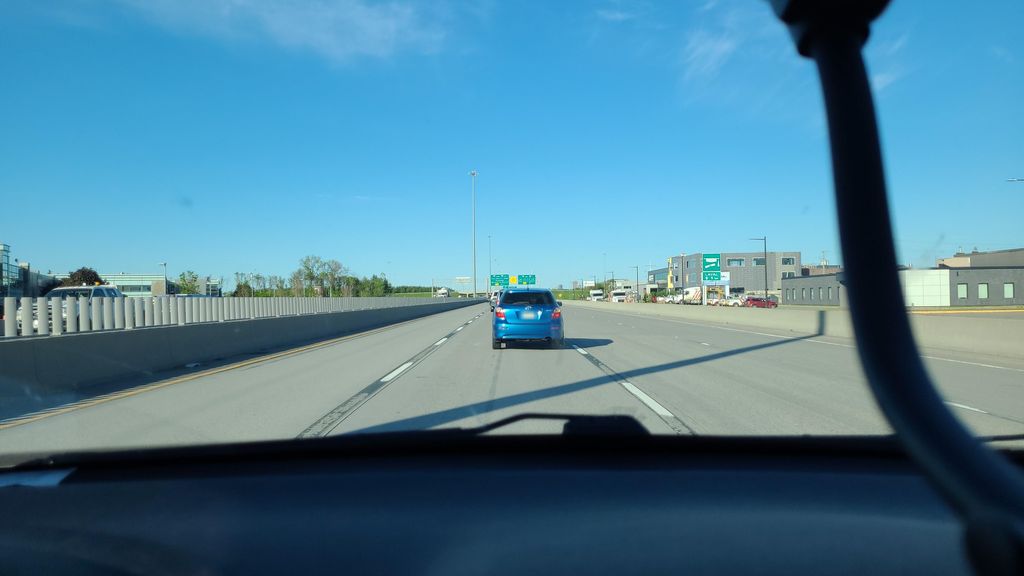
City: quebec_city